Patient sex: F
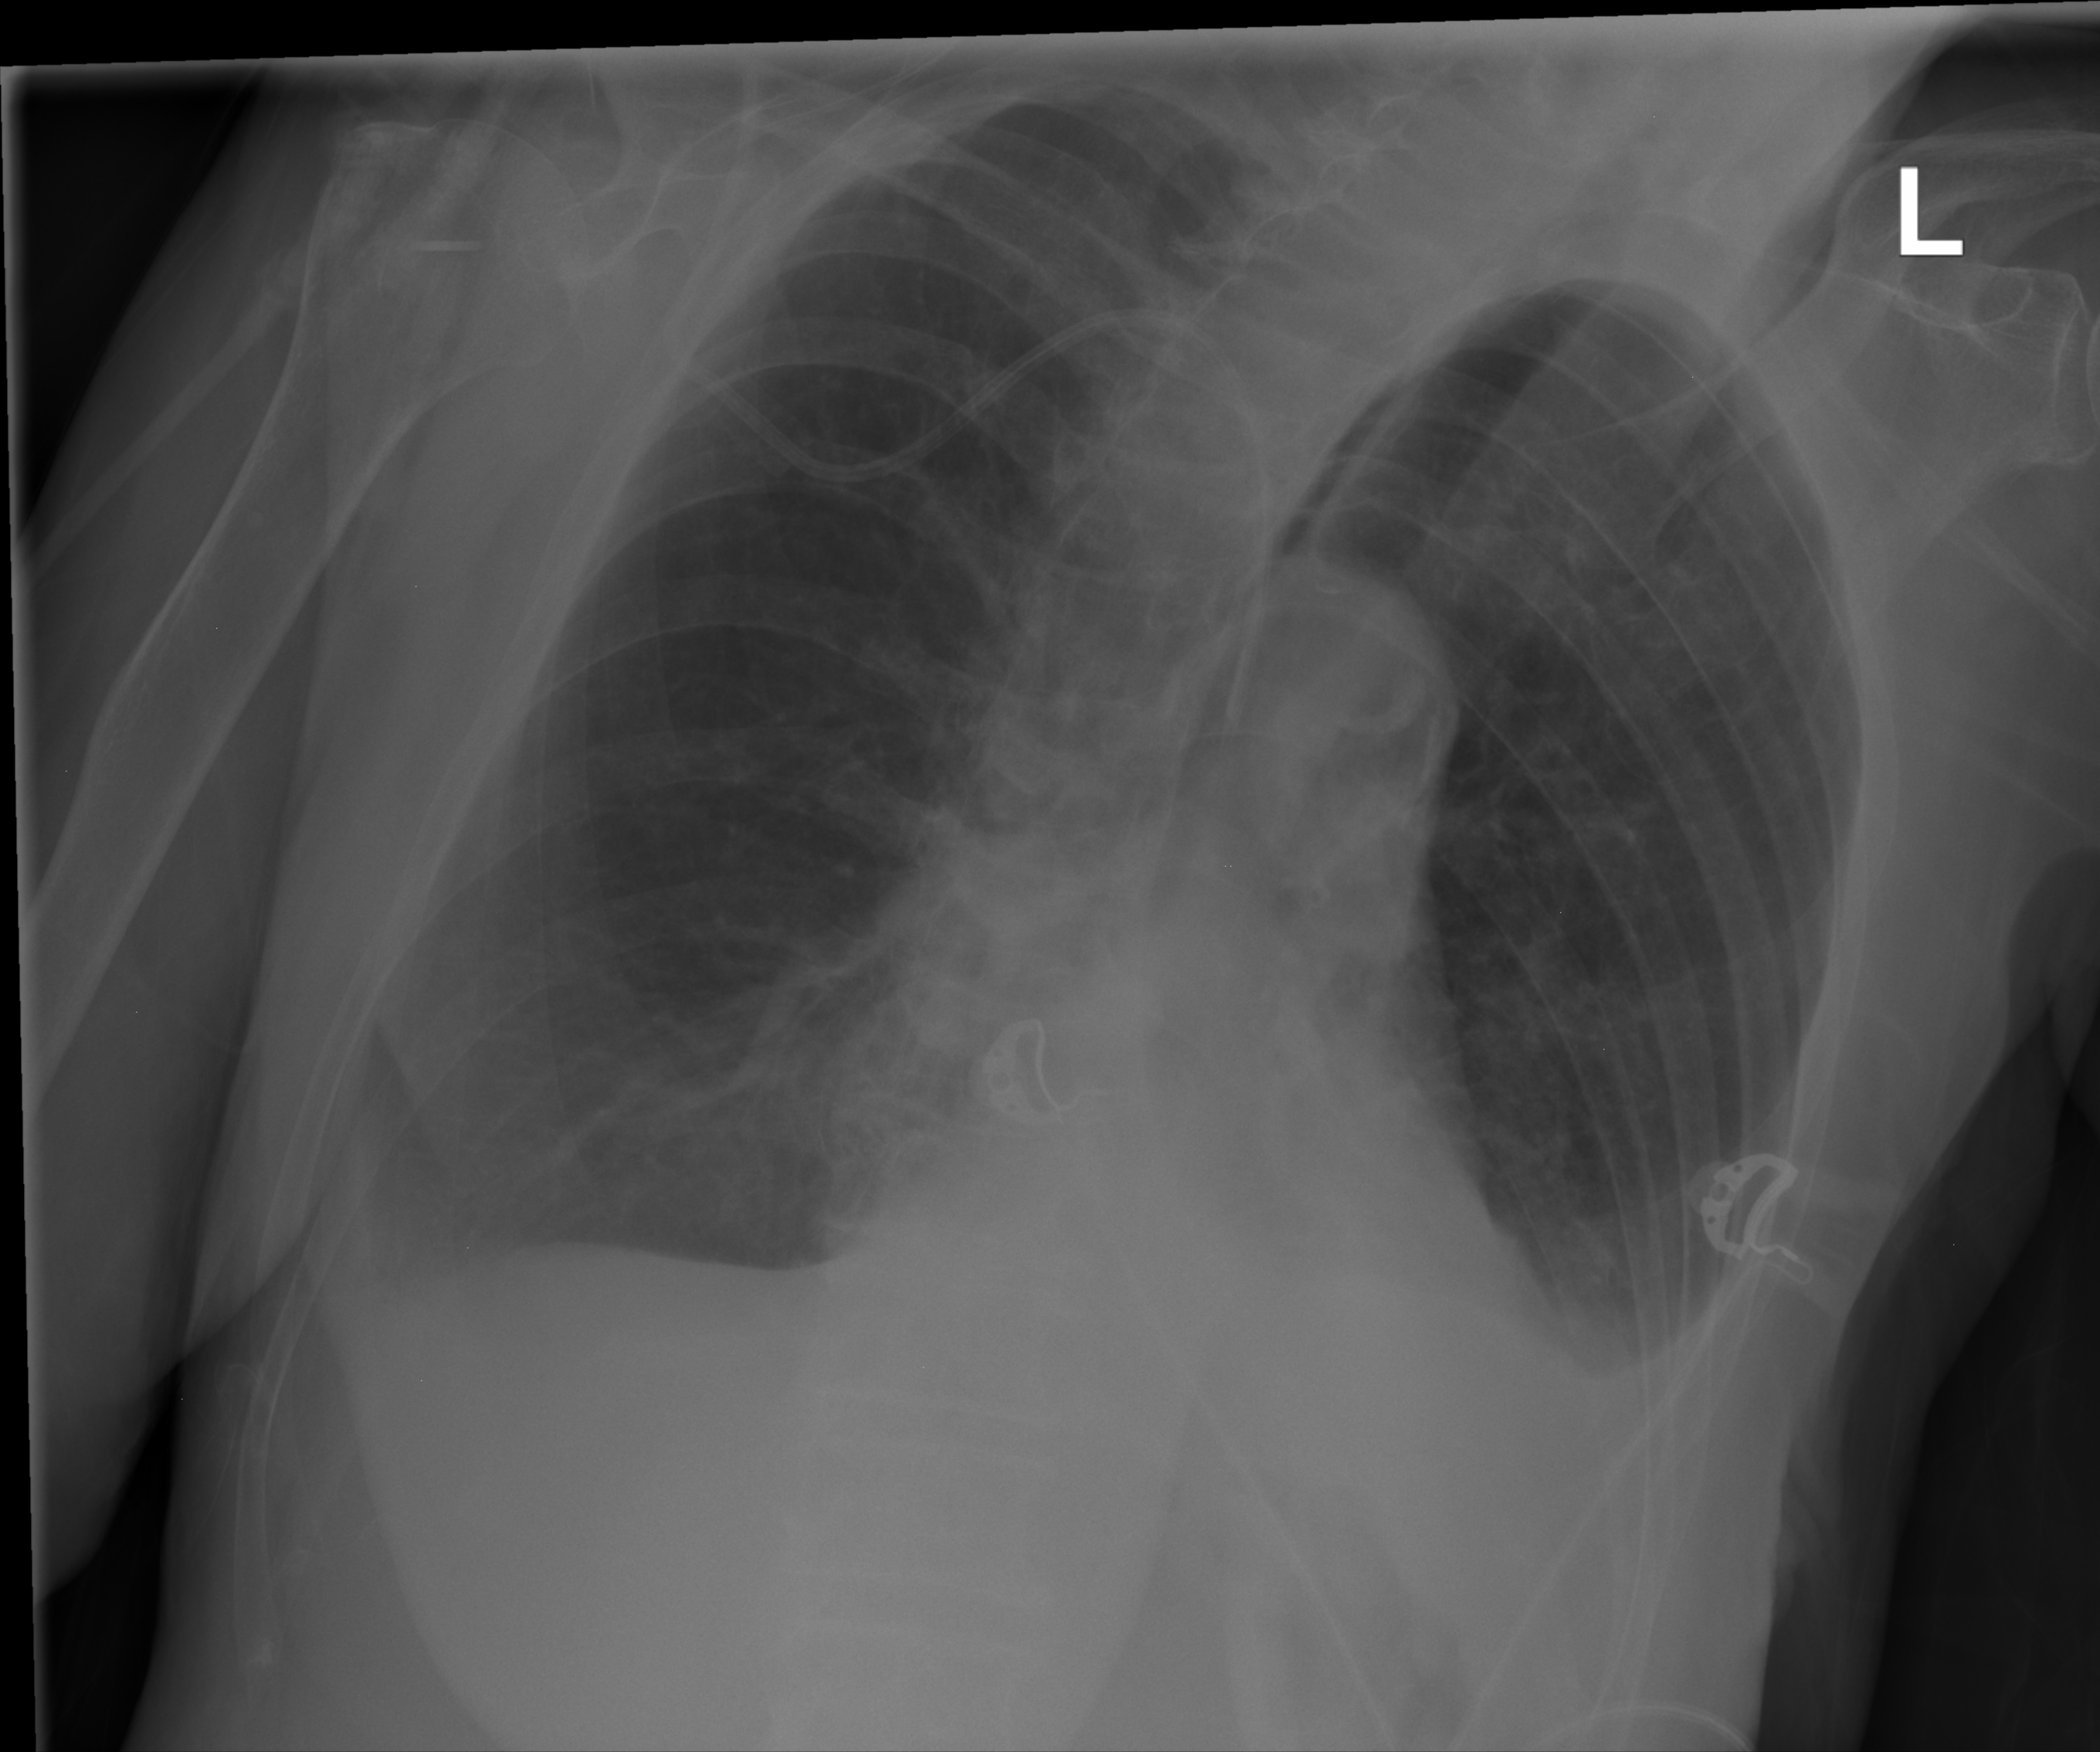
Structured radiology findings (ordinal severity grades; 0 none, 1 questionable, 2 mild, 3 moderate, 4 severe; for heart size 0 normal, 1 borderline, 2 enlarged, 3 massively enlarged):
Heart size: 0
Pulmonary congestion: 0
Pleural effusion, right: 1
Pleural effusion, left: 2
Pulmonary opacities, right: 0
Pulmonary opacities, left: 0
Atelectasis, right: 2
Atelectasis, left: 2